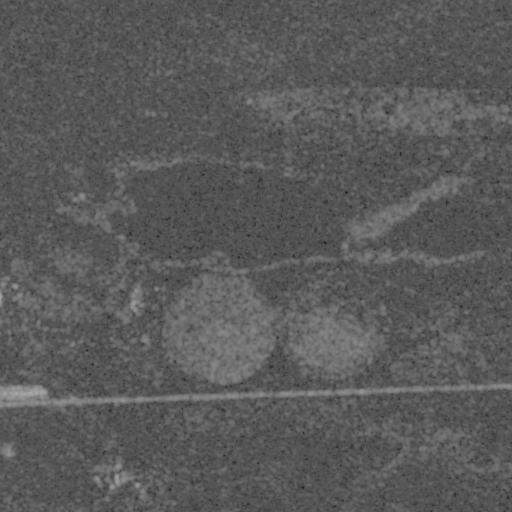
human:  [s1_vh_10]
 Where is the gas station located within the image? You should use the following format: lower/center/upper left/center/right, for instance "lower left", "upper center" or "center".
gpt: The gas station is located in the lower left of the image.
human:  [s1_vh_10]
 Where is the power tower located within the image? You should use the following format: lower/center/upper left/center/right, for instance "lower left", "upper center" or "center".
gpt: The power tower is located in the upper of the image.
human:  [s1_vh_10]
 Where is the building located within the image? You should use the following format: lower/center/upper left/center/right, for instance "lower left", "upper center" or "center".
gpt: The building is located in the lower left of the image.
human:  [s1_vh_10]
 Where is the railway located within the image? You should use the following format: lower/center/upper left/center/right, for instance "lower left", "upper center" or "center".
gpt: The railway is located in the lower of the image.
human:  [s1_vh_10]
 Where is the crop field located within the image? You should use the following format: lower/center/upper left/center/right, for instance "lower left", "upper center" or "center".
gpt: There is no crop field in the image.

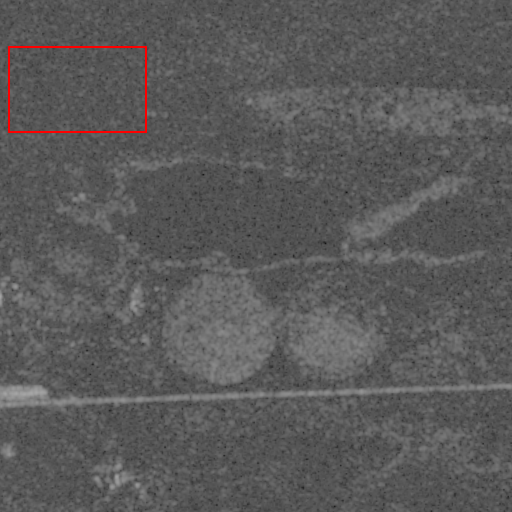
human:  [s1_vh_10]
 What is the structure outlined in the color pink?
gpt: There is no pink outline.
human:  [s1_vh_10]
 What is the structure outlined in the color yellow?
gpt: There is no structure outlined in yellow.